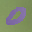
Label: 0